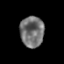
Tissue: prostate
Cell type: T cells
Senescence score: 0.2989
Nuclear area (px): 724
Mean DAPI intensity: 113.692